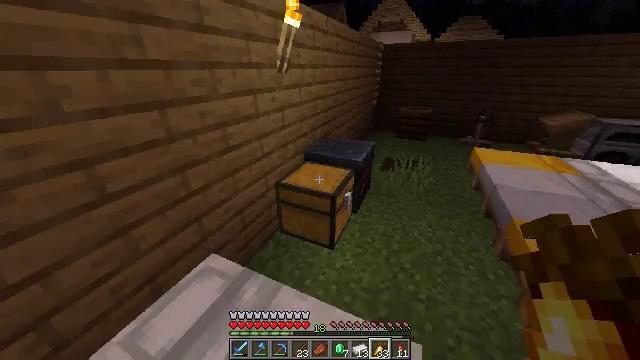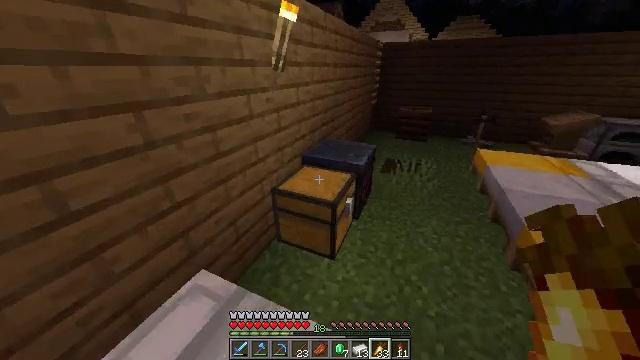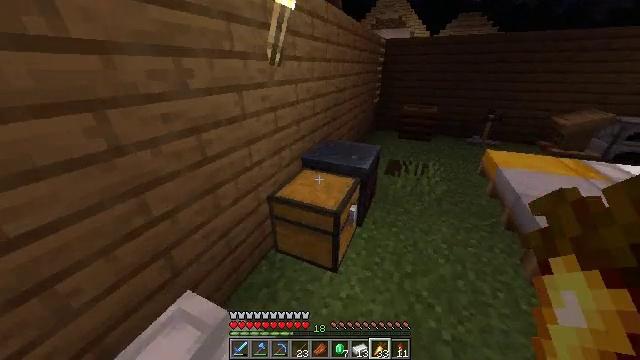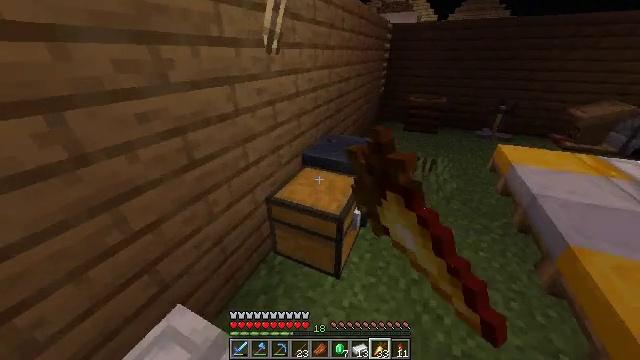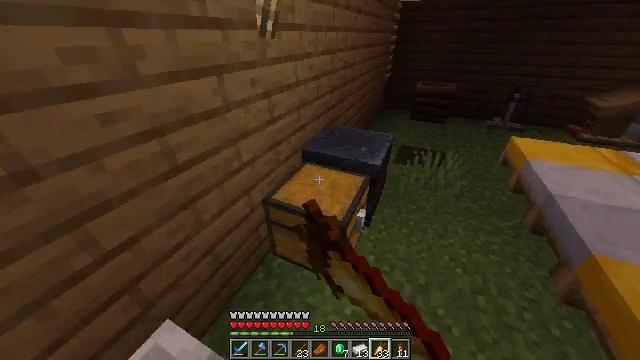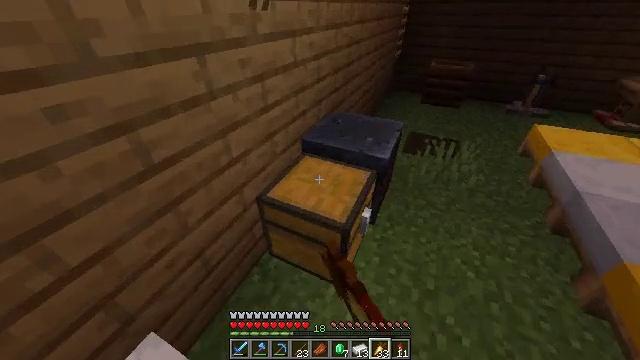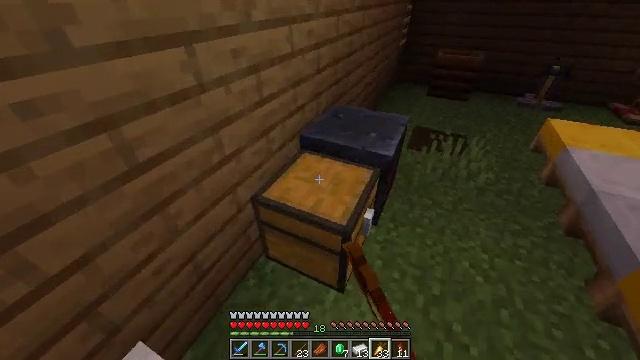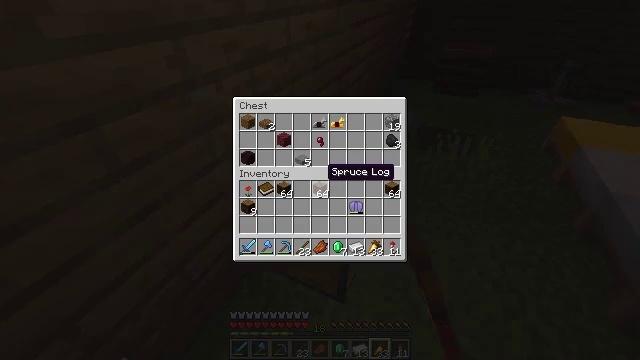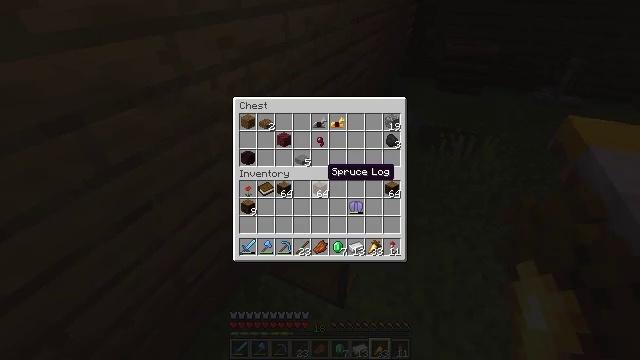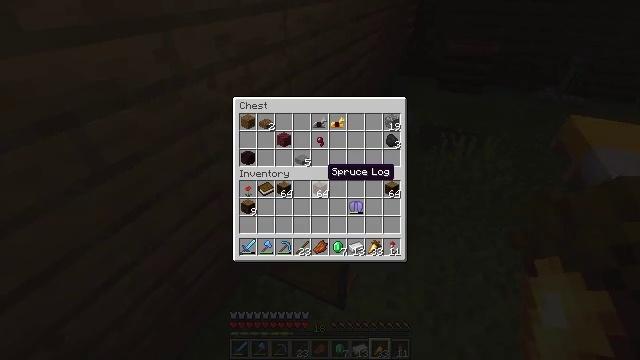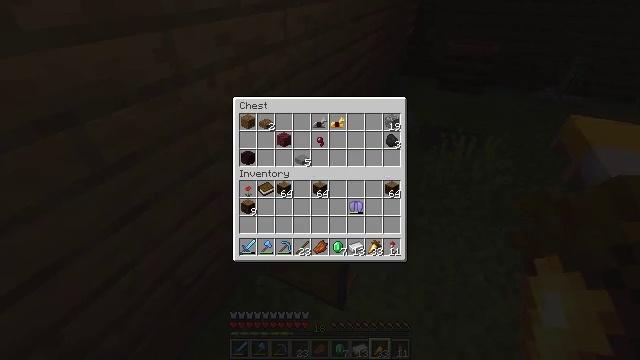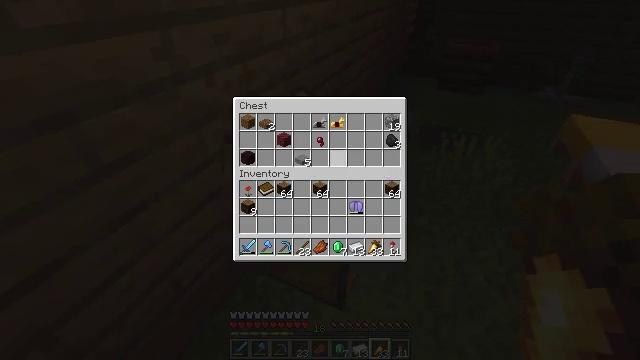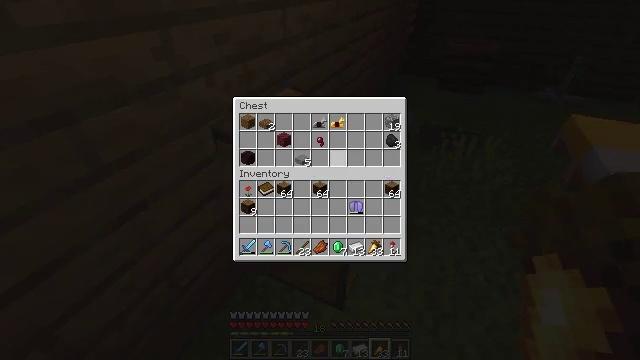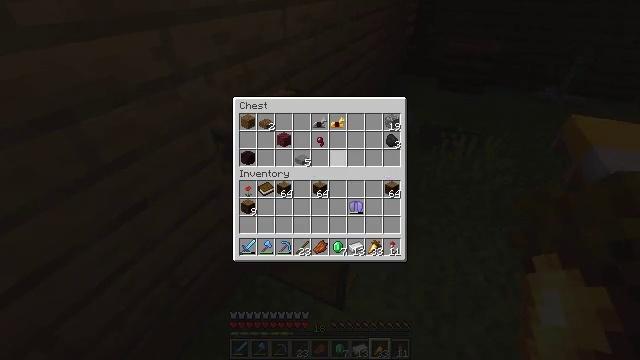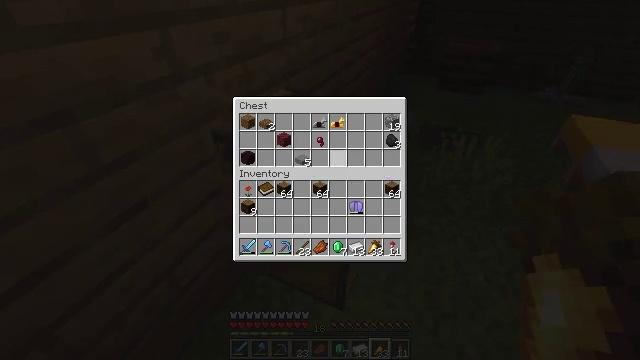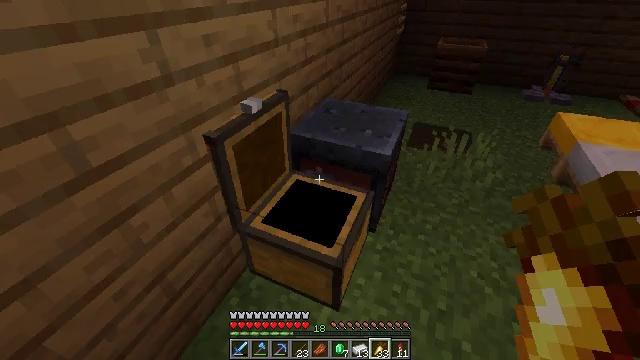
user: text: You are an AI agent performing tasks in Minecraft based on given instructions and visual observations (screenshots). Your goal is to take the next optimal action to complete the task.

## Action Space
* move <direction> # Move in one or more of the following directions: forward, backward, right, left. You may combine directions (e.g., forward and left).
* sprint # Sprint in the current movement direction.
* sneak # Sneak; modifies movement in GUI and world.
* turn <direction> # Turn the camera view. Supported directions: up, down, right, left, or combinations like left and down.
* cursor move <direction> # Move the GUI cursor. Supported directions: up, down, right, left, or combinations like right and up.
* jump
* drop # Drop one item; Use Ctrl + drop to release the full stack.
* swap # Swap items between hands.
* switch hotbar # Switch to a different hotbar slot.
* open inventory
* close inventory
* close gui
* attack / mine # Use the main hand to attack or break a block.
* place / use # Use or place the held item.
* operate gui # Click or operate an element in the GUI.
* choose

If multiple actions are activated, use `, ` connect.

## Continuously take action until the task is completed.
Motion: motion action
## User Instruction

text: Craft an arrow.
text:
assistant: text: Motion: move forward, sprint
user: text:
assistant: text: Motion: move forward, sprint, use / place
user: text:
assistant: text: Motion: move forward, turn down, use / place
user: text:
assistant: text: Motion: turn down, use / place
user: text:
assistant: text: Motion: turn down
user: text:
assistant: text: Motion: no_op
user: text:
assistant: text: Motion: open gui
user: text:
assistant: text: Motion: no_op
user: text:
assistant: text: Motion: no_op
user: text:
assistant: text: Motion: cursor move right and up
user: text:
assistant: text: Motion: cursor move up
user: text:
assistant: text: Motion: no_op
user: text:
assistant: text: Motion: cursor move up
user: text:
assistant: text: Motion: no_op
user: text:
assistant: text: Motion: cursor move right
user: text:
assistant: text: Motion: turn right, close gui
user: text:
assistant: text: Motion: turn right, open inventory
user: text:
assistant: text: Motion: move forward, sprint, turn right, open inventory
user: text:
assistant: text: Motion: move forward, sprint, turn right and up
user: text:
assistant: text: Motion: move forward, sprint, turn right and up
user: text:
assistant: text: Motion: move forward, sprint
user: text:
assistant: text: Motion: move forward, sprint
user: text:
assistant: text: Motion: move forward, sprint, turn up
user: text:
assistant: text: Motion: move forward, sprint, turn right and up
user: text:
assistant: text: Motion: move forward, sprint, turn right and up
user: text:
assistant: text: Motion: move forward, sprint, turn right and up
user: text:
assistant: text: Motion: move forward, sprint, turn up
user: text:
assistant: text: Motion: move forward, sprint
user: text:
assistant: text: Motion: move forward, sprint
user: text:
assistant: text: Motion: move forward, sprint